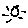
Label: sun